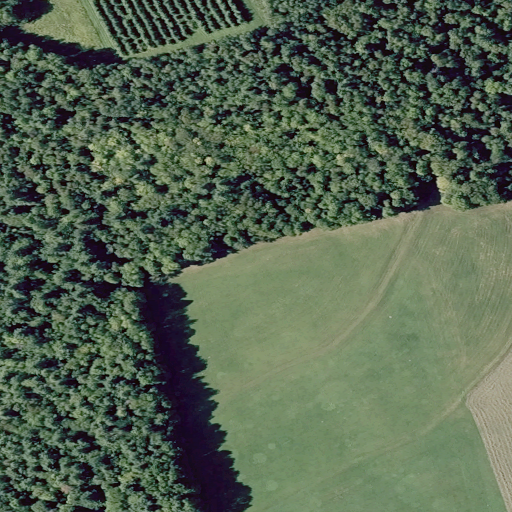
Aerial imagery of mountain in Maine named Eames Hill containing pasture, mixed forest, deciduous forest, evergreen forest, and open development